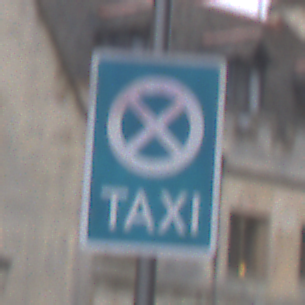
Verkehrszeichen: Taxenstand
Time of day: Midday
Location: Outdoor (Urban)
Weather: Overcast
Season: NotSpecified
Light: Natural